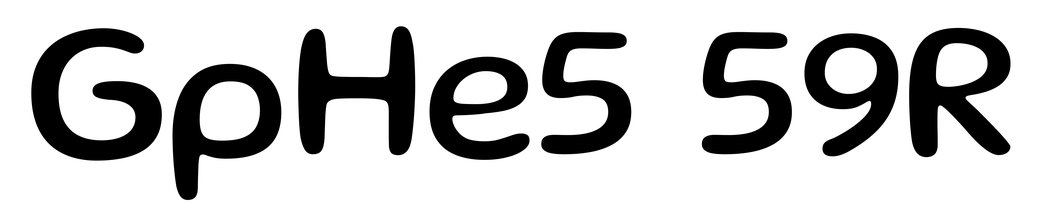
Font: Gluten_Regular